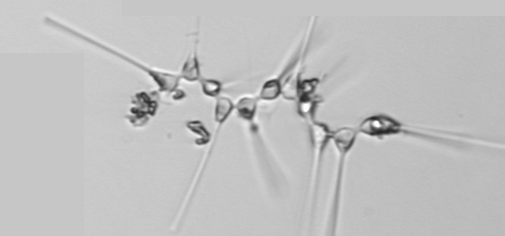
Label: Asterionellopsis_glacialis